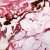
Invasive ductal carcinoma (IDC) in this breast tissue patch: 0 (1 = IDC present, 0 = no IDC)